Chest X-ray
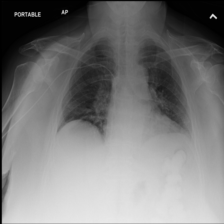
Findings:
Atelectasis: positive
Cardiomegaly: negative
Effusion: negative
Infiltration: negative
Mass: negative
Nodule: negative
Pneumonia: negative
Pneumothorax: negative
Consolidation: negative
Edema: negative
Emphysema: negative
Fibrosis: negative
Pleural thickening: negative
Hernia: negative